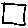
Label: square